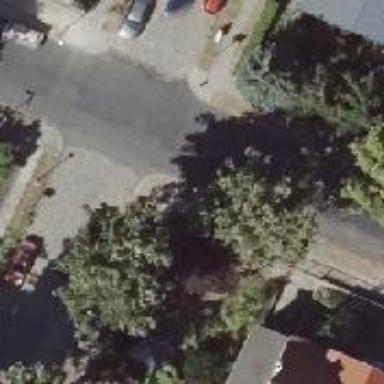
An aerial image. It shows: Sidewalk.